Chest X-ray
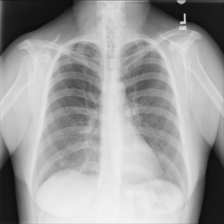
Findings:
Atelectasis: negative
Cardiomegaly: negative
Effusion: negative
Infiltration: negative
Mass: negative
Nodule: negative
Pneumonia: negative
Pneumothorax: negative
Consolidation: negative
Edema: negative
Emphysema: negative
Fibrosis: negative
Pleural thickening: negative
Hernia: negative